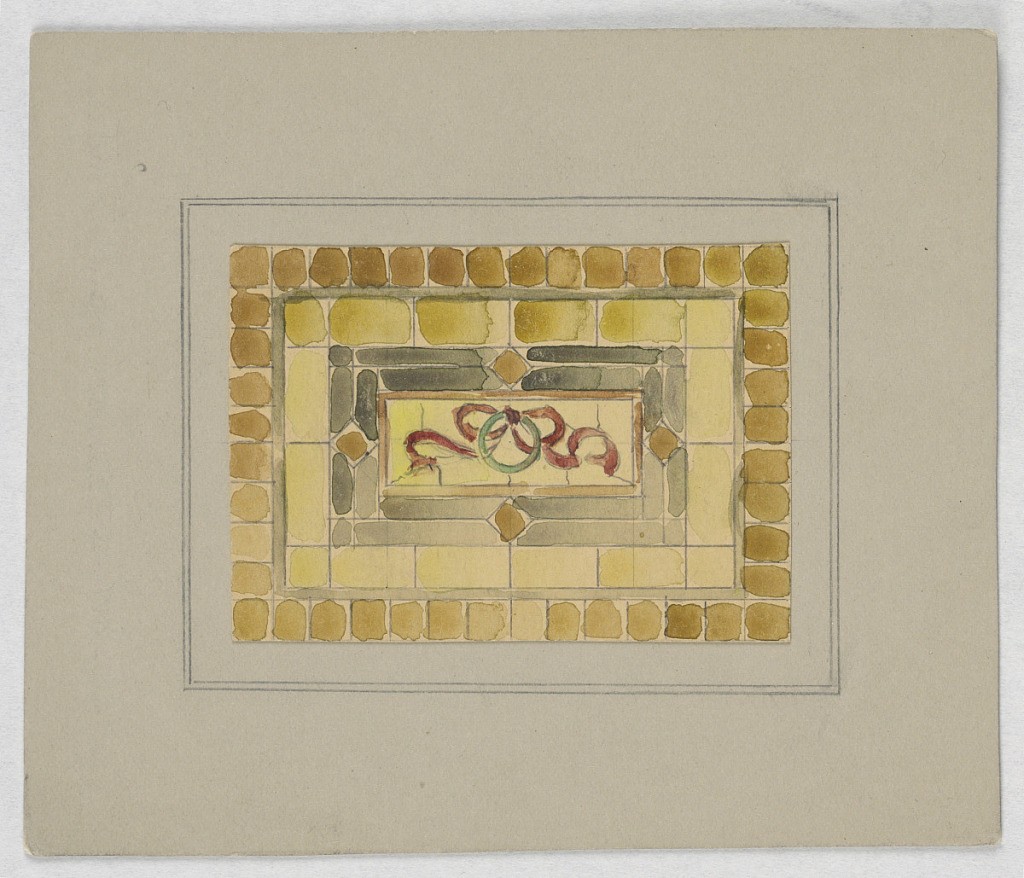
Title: Design for stained glass
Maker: Alice Cordelia Morse, American, 1863–1961
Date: late 19th century
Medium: Brush and gouache, watercolor on paper mounted on tan illustration board
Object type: Drawing
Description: Design in square in yellow with stone-like shapes surrounding a central burgundy ribbon motif with green circle.